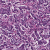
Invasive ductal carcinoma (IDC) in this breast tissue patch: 1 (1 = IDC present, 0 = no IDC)